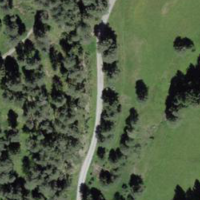
EUNIS habitat code: 43
Species observed at this site:
Pimpinella major